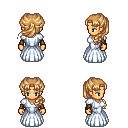
a pixel art fantasy rpg character, female body template, human, tanned skin, underdress, gold greaves, light blonde princess hairstyle, cloth bracers, four views (front, back, left, right), 2x2 character sprite sheet, small pixel art, hard edges, no anti-aliasing